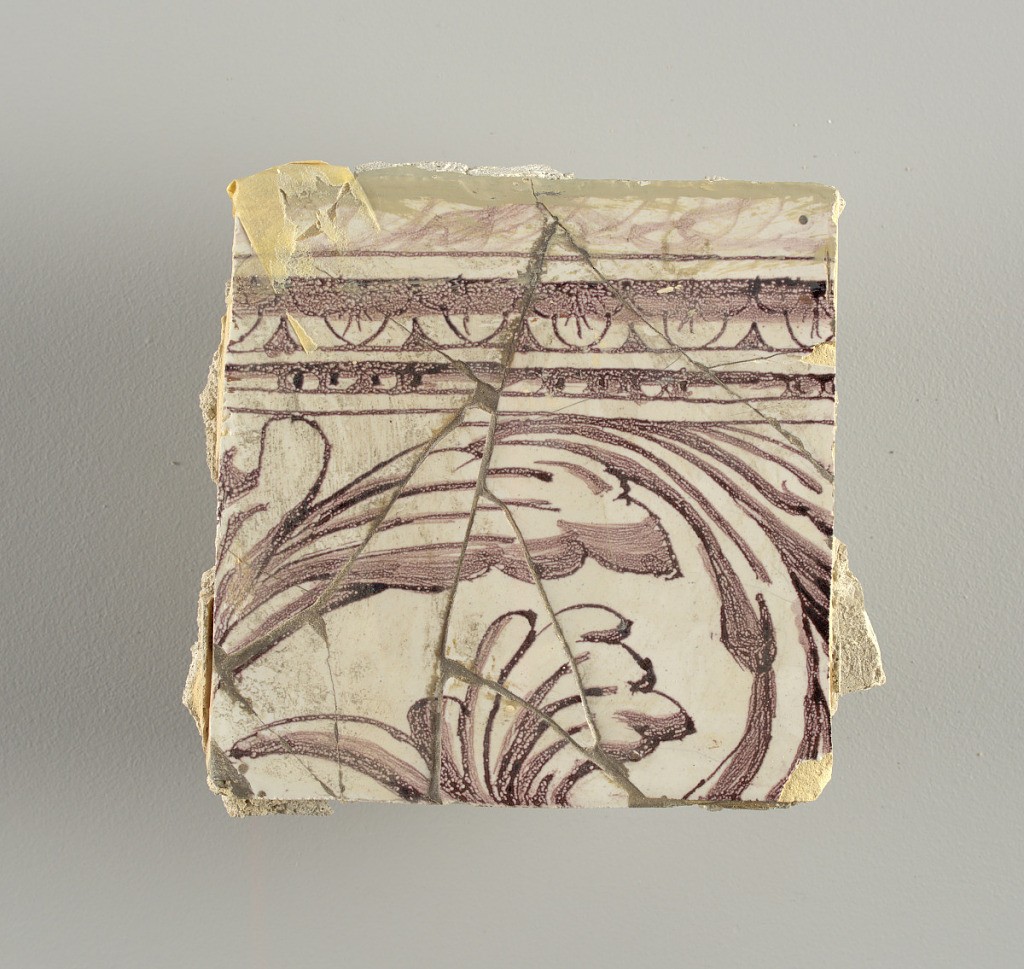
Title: Wall facing
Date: ca. 1725
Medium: Tin-glazed earthenware, underglaze
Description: Horizontal rectangle.  Thirty-seven tiles wide and twenty-one high with opening for door or window nineteen and one-half tiles high and twelve wide.  To left and right of opening, centered canopy above. Left, woman representing Hope, right, a sculputure urn.  Centered above opening, a mascaron.  Arabesque design of foliage.